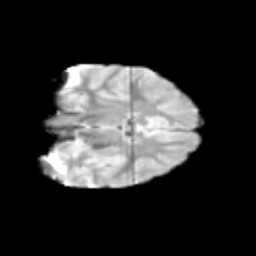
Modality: T2w
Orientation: coronal
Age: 10
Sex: female
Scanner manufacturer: siemens
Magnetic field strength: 3 T
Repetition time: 3.8 s
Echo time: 0.07 s